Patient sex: M
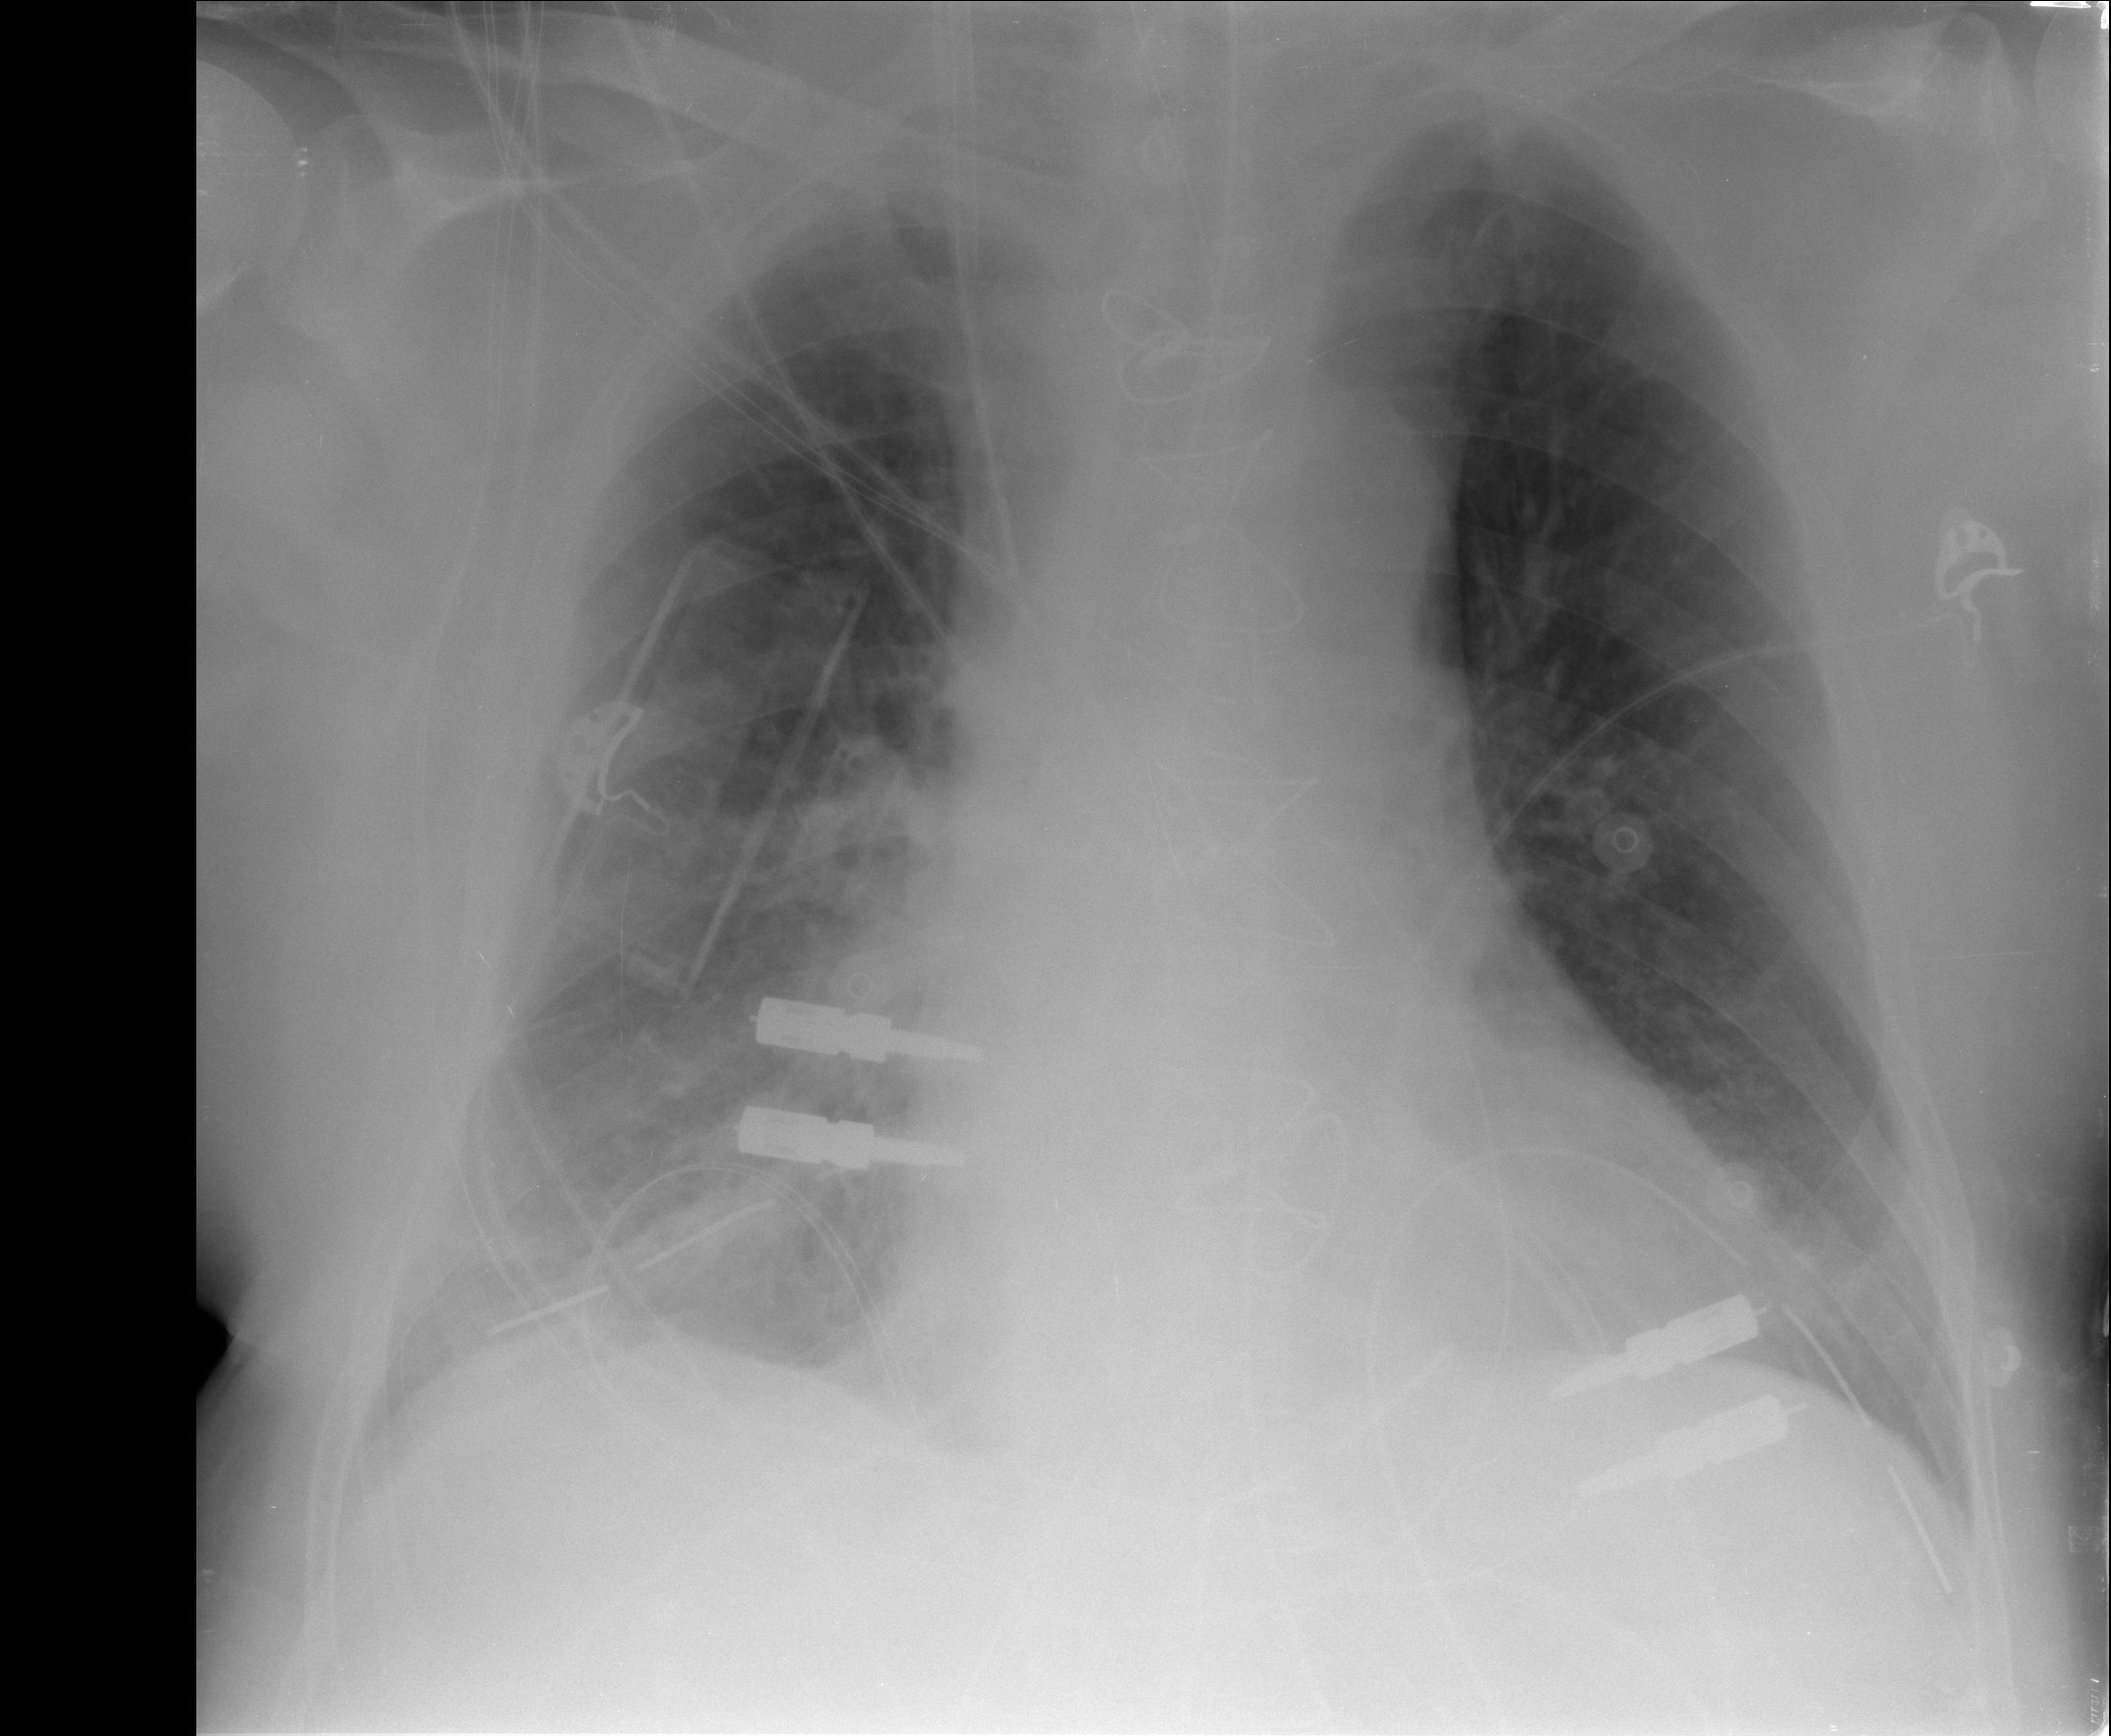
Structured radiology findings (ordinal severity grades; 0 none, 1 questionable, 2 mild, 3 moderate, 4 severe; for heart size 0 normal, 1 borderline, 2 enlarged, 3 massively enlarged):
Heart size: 2
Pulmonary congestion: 2
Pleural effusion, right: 2
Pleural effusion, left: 2
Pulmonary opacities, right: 0
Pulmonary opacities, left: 0
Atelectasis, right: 2
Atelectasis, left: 2